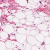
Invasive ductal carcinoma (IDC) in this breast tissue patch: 0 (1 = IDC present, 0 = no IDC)